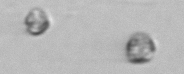
Label: Thalassiosira_sp_aff_mala